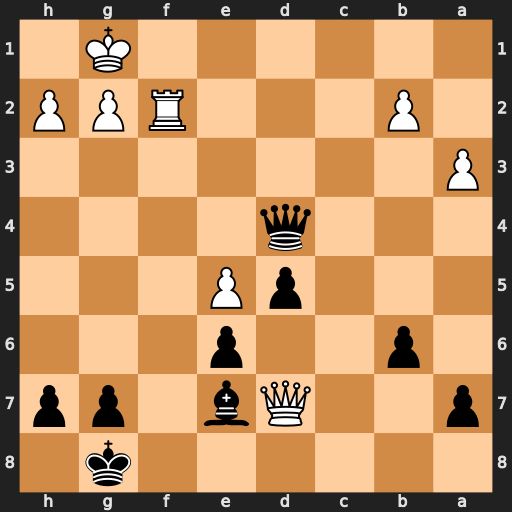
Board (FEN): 6k1/p2Qb1pp/1p2p3/3pP3/3q4/P7/1P3RPP/6K1
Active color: b
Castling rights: -
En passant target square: -
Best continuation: Qd1+ Rf1 Bc5+ Kh1 Qxf1#